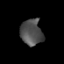
Tissue: prostate
Cell type: T cells
Senescence score: 0.3496
Nuclear area (px): 558
Mean DAPI intensity: 79.529